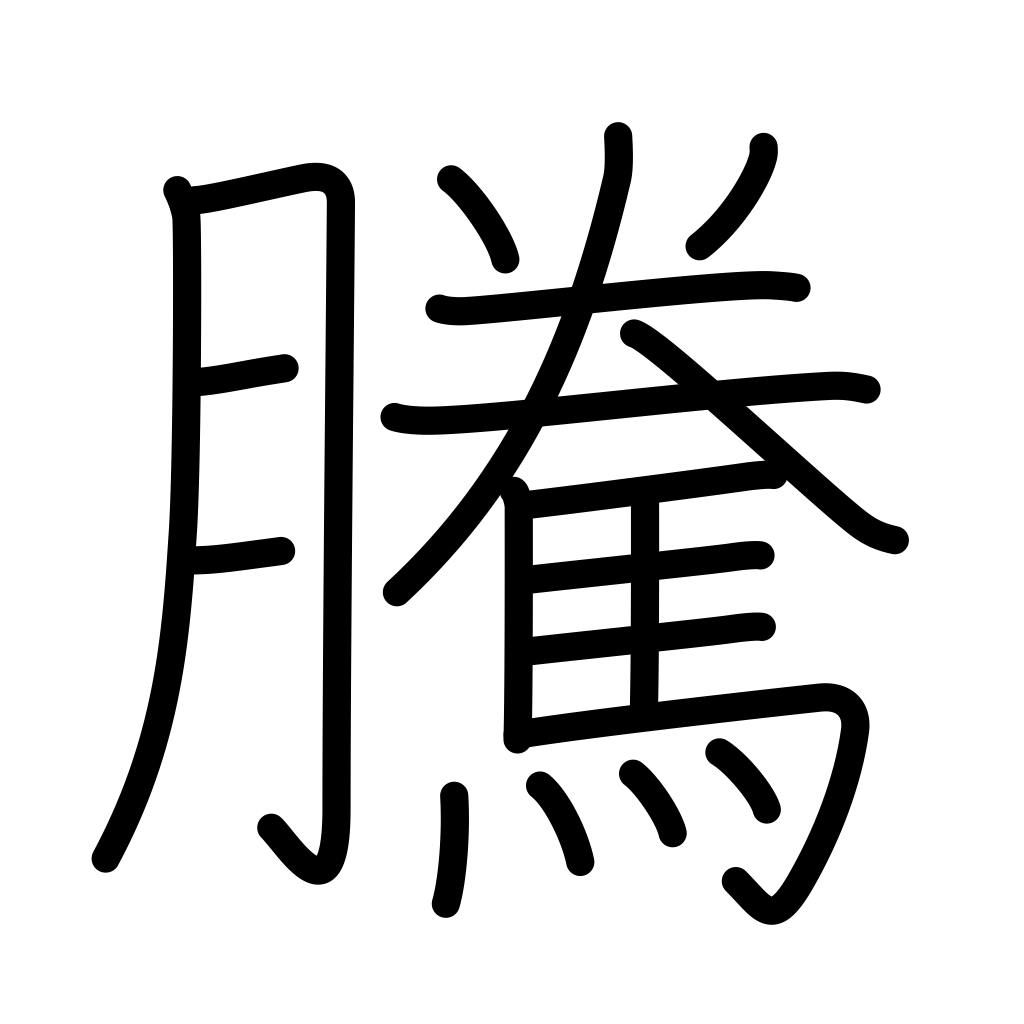
Meaning: leaping up, jumping up, rising, advancing, going